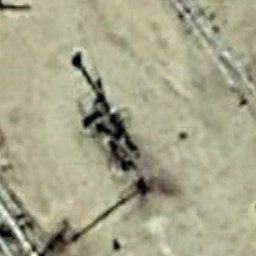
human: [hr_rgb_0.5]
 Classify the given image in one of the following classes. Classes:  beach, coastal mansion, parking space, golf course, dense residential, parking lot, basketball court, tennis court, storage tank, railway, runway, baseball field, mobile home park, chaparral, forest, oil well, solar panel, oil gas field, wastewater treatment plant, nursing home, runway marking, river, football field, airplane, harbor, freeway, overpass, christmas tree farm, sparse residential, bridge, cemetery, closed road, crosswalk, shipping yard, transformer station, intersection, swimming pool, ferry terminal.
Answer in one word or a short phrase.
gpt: oil well